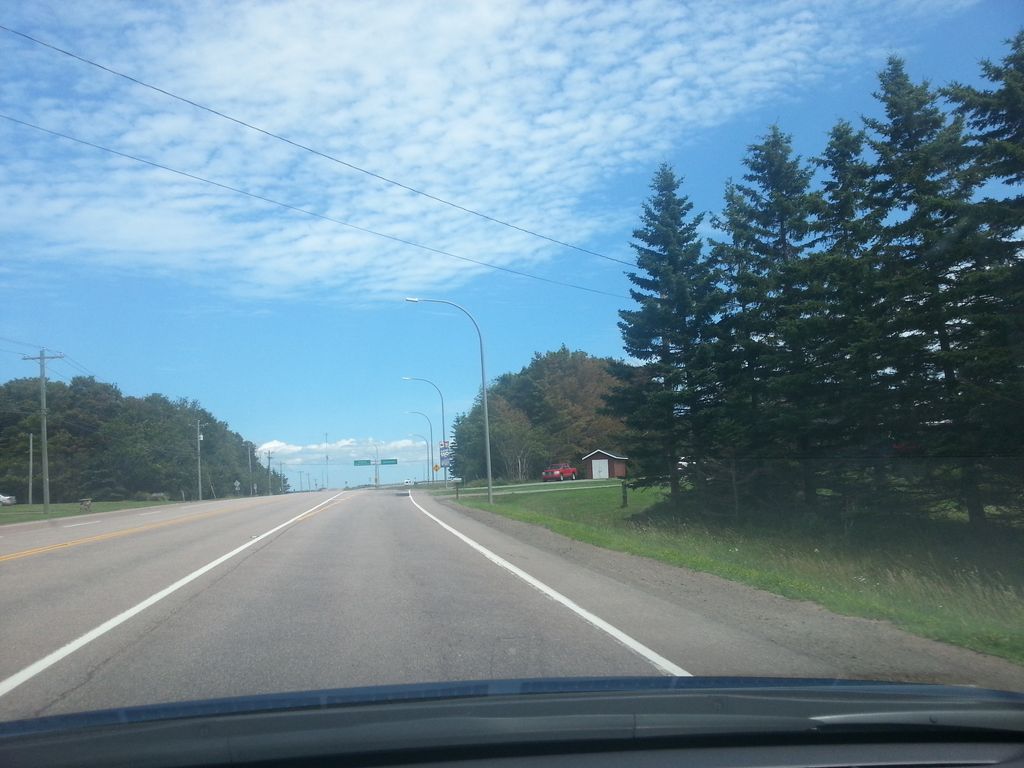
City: charlottetown